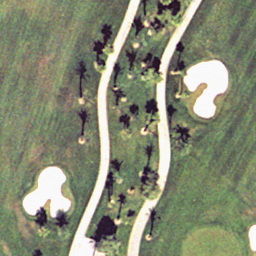
Label: golf course